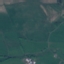
Label: Pasture